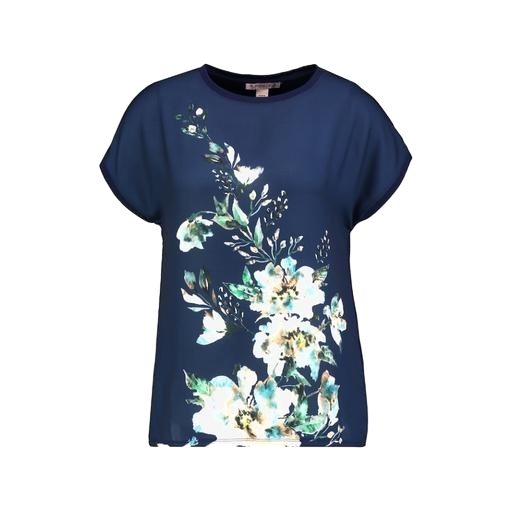
blue printed contrast t-shirt only macy, blue plus size printed t-shirt only macy, blue floral print tee, white background